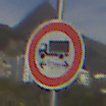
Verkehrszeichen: TatsaechlicheLaenge
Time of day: MorningAfternoon
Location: Outdoor (Suburban)
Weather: PartlyCloudy
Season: NotSpecified
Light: Natural